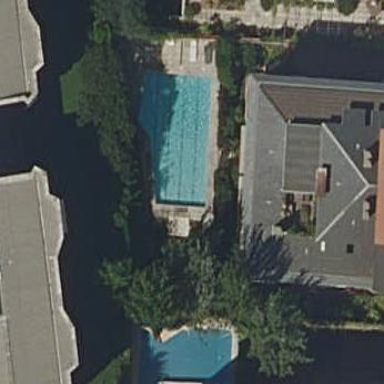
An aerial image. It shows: Swimming pool located in leisure land.